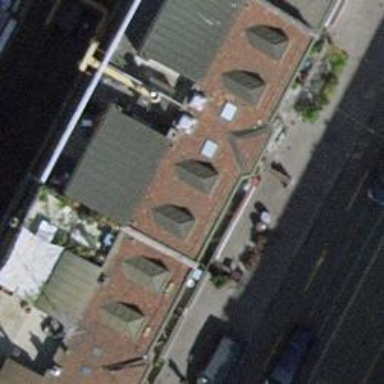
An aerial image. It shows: Restaurant.